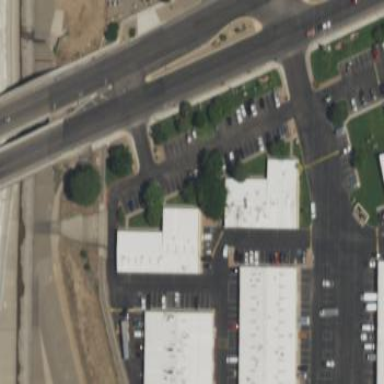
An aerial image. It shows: Parking area.